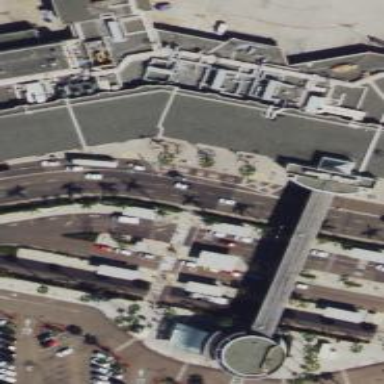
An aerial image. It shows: Information terminal.